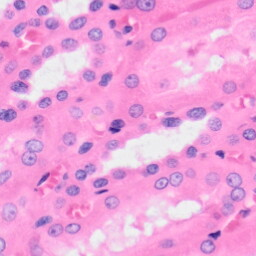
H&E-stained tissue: Kidney